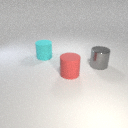
large cyan rubber cylinder behind large red rubber cylinder